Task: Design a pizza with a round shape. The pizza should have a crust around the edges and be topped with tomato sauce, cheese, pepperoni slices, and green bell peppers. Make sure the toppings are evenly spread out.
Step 86:
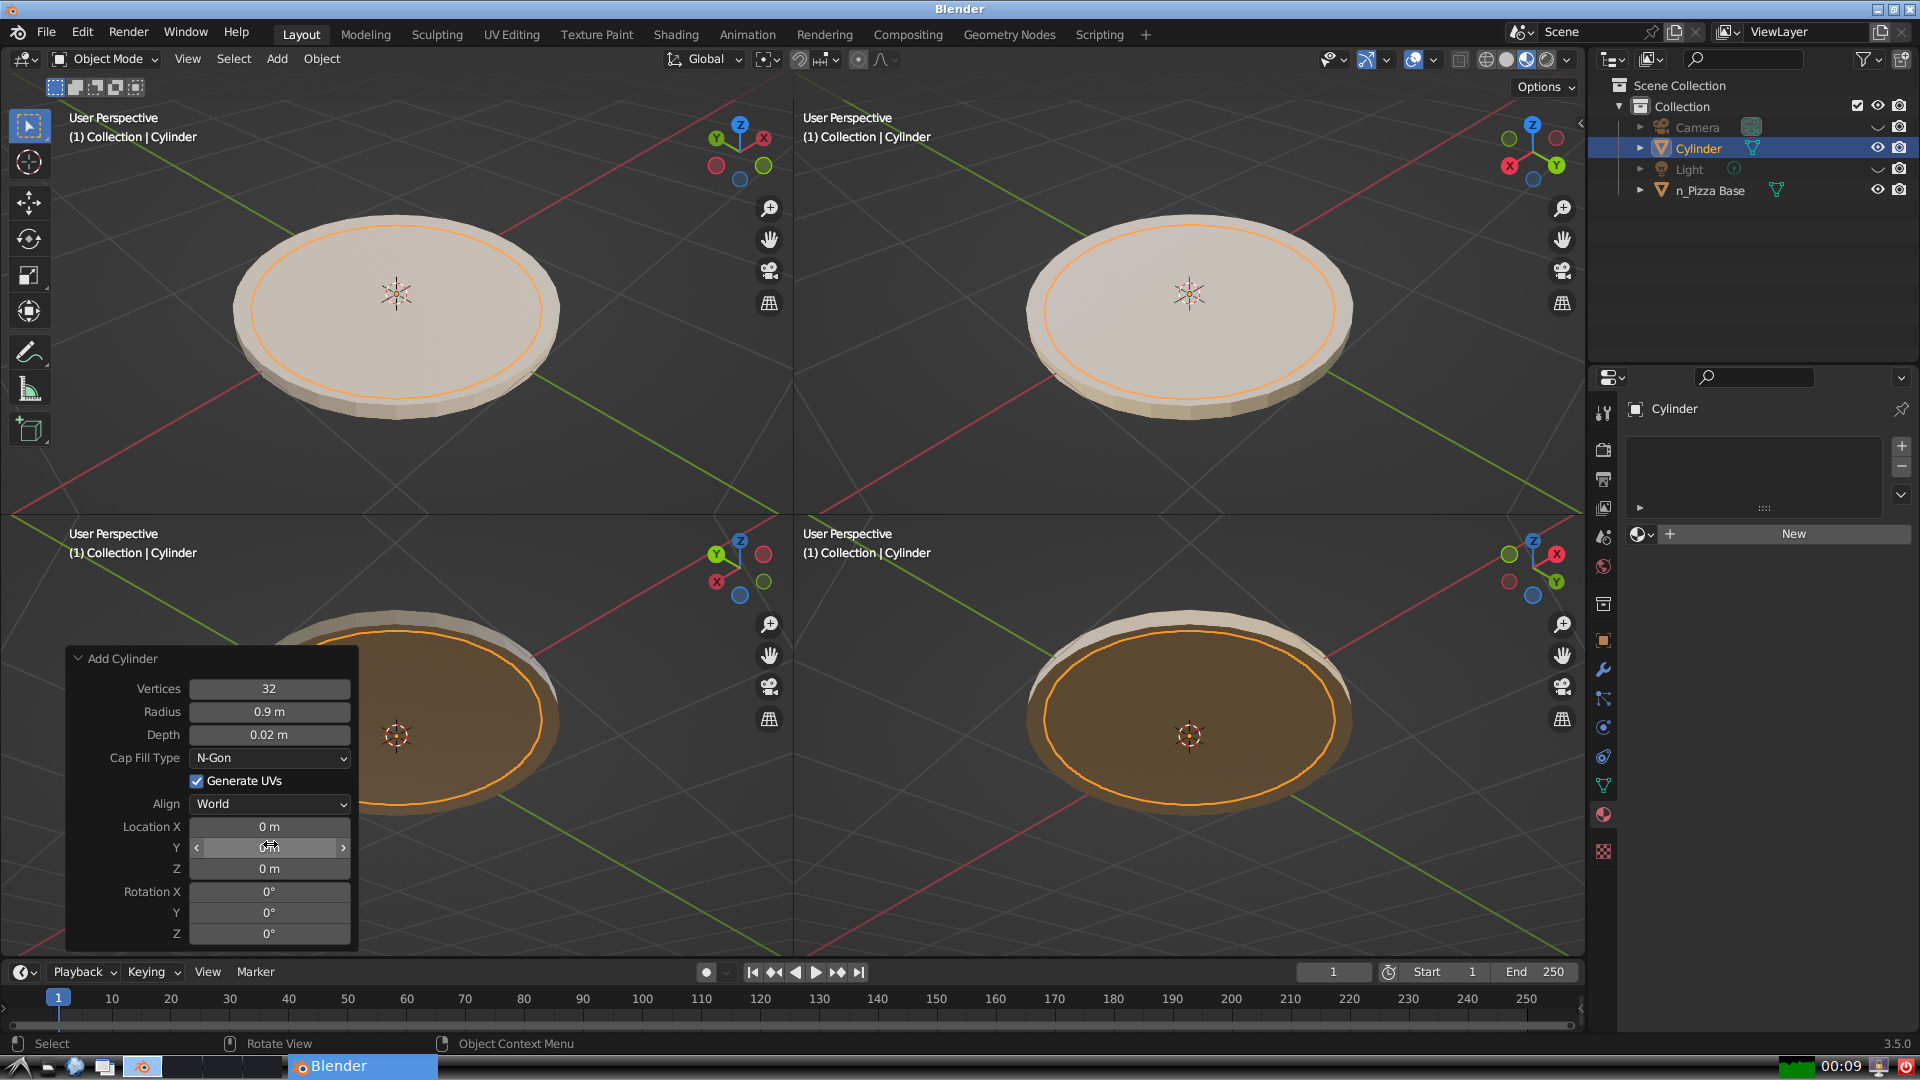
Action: {"mouse_move": [270, 868]}